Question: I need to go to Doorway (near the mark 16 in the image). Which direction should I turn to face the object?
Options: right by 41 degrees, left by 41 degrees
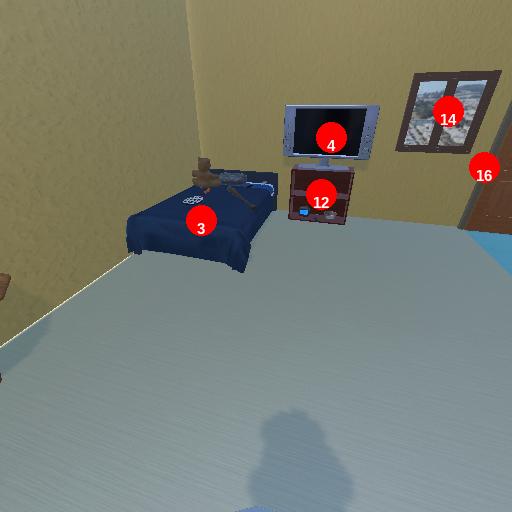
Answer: right by 41 degrees